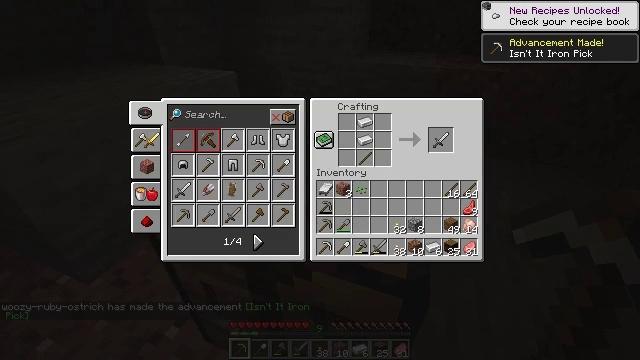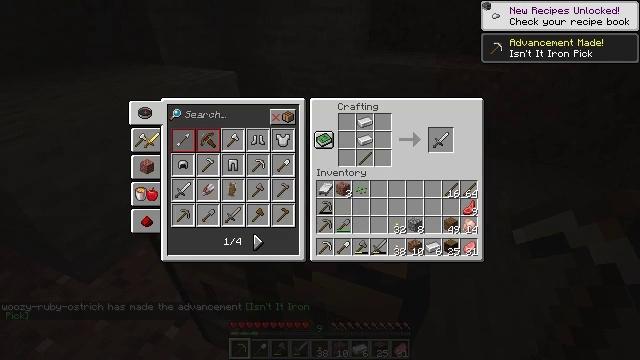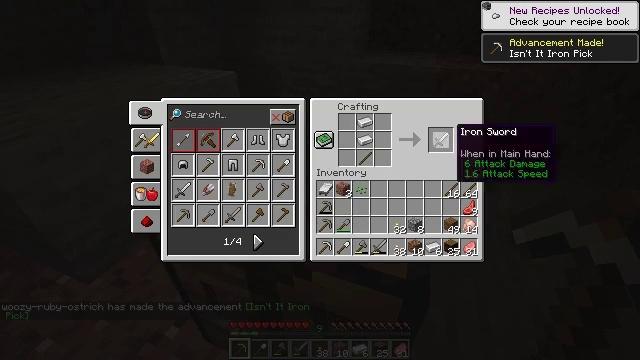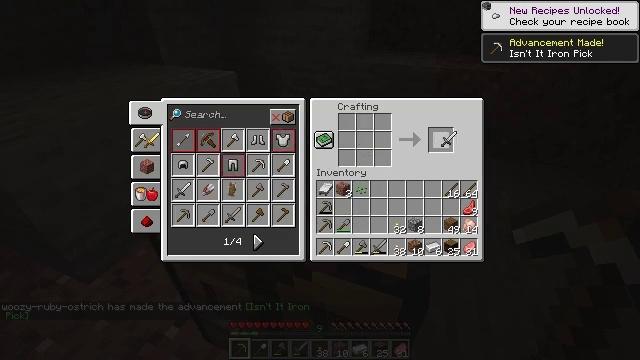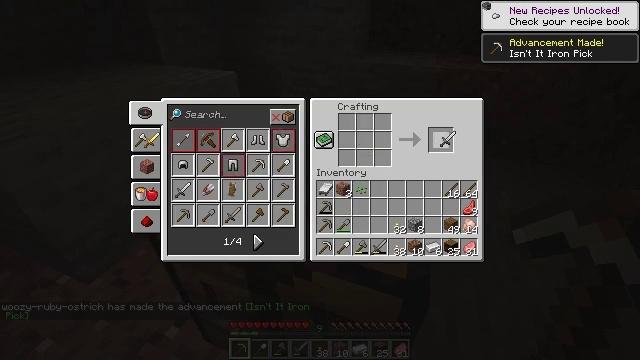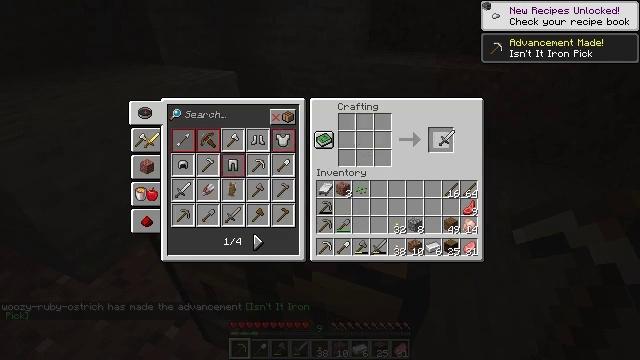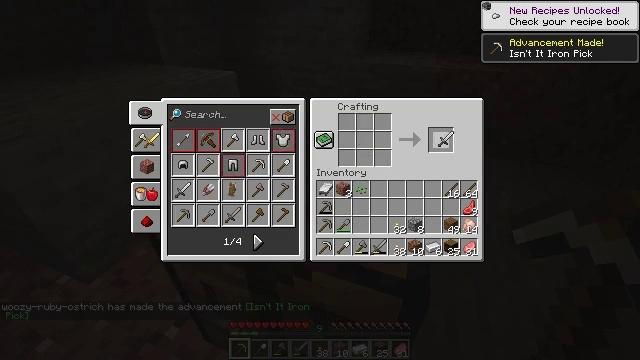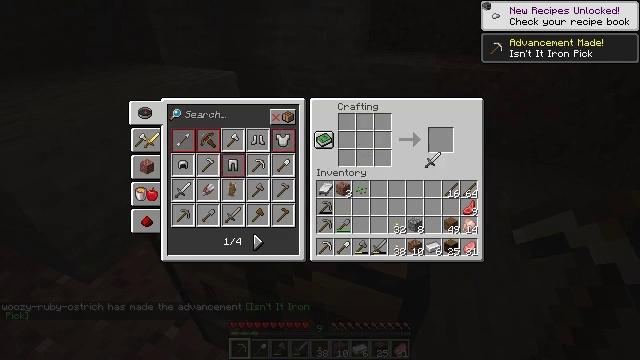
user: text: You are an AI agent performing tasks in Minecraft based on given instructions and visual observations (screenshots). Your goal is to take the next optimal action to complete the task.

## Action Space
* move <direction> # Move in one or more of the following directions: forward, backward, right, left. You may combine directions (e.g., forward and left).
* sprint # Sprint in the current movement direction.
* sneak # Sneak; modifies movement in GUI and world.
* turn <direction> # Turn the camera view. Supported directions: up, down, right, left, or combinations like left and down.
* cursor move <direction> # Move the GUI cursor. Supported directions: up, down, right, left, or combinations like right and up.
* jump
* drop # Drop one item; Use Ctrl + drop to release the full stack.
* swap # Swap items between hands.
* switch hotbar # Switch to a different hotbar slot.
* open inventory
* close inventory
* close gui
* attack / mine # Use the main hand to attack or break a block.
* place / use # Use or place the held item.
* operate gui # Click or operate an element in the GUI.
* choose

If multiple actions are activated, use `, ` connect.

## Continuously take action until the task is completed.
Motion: motion action
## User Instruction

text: Interact with the crafting table to craft an iron sword.
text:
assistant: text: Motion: no_op
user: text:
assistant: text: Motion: no_op
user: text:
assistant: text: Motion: operate gui
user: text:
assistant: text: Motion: operate gui
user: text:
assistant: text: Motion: no_op
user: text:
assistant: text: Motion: no_op
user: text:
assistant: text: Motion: cursor move left and down
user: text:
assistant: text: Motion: no_op